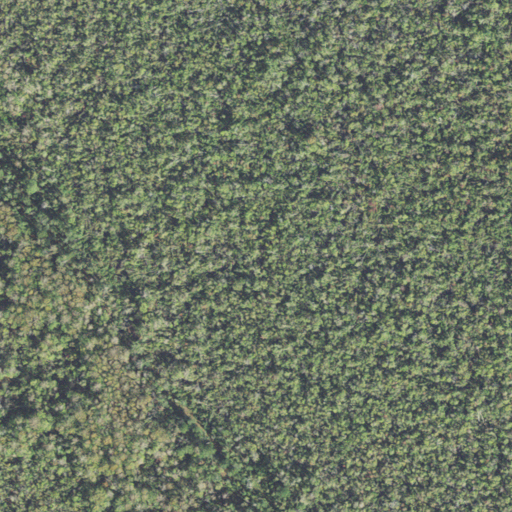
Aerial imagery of island in North Carolina named Hog Island containing only woody wetlands